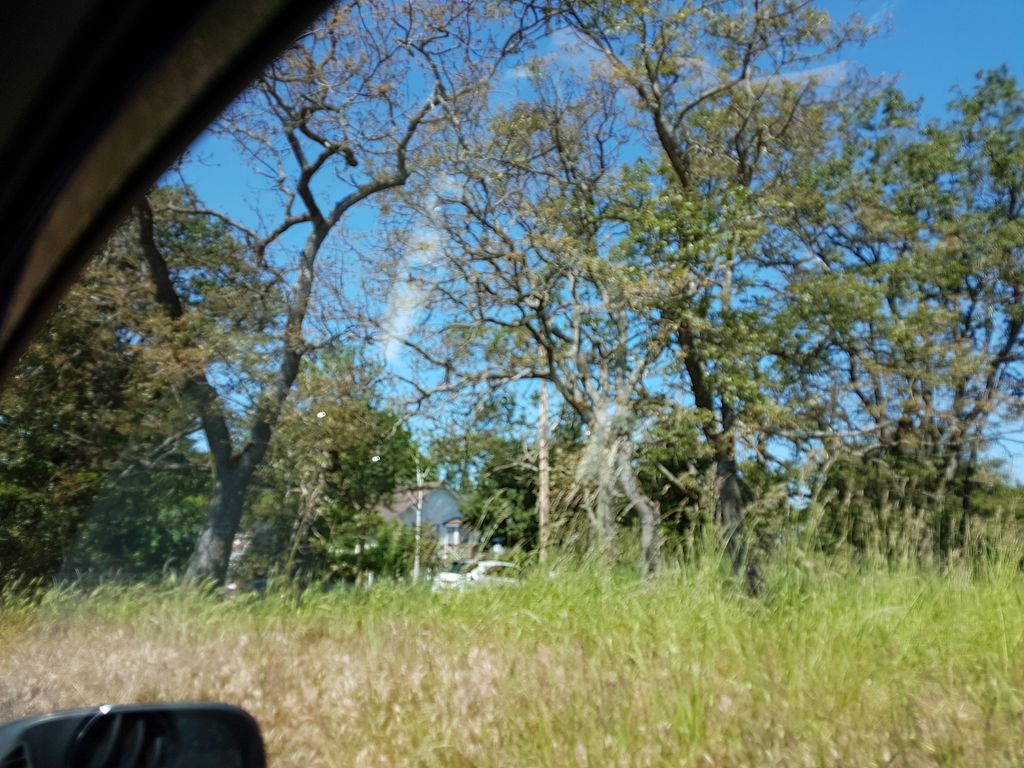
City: victoria